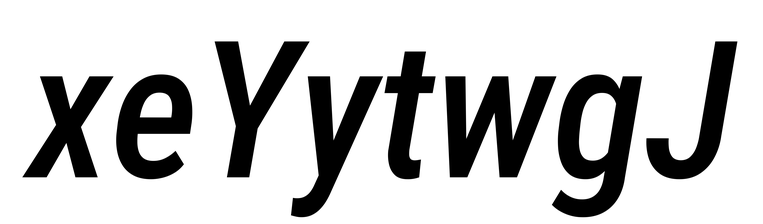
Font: Roboto-Italic_Condensed_Medium_Italic